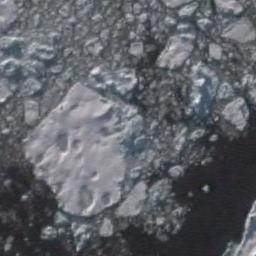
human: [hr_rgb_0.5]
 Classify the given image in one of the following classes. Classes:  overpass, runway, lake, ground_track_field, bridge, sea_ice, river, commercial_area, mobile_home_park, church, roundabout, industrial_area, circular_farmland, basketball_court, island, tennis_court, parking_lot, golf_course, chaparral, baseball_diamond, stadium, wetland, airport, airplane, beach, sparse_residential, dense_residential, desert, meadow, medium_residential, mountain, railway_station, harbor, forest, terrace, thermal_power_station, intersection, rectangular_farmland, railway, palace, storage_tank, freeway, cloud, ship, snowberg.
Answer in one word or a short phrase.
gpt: sea_ice